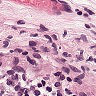
Metastatic tissue present: no